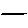
Label: line